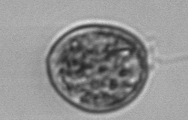
Label: Prorocentrum